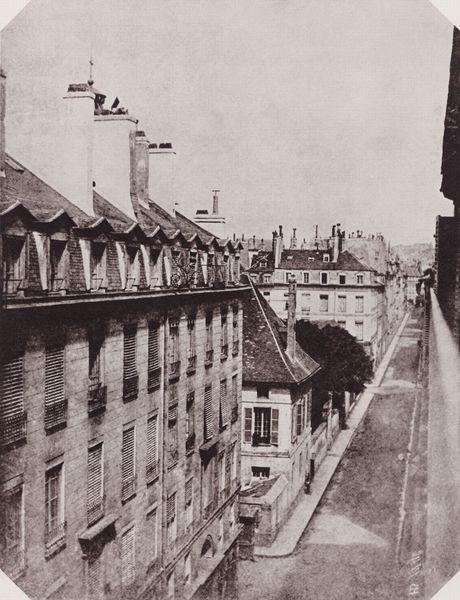
Titel: Aufnahme aus dem fünften Stock eines Hauses in der Rue Cambon
Künstler: Hippolyte Bayard
Schlagwörter: baum, himmel, schatten, weiß, bäume, landschaft, stadt, fenster, frankreich, grau, licht, schwarz, strasse, blick, dach, gebäude, haus, weg, architektur, stein, horizont, häuser, kamin, kamine, schornstein, ecke, ansicht, fassade, fassaden, perspektive, straßenflucht, wohnhäuser, leer, dächer, giebel, schornsteine, platz, vogelperspektive, essen, gerade, flucht, fluchtlinien, foto, fotografie, grossstadt, luftaufnahme, photographie, straßen, erker, wohnhaus, gehsteig, gauben, zentralperspektive, schwarz-weiß, gehweg, trottoir, fussweg, photo, chwarz, fluchtpunkt, rotbraun, braunrot, dachgauben, gaupen, graus, häuserzeile, gehwege, rolladen, jalousien, rolläden, mansarden, häuserflucht, fotogtafie, schwarzweis, rollos, strassenschlucht, rollläden, vogelperpektive, bürgersteige, fenterläden, giebelfenmster, straenzug